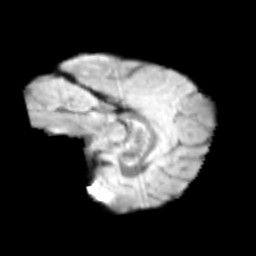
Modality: T2w
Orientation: sagittal
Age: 13
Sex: female
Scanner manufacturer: siemens
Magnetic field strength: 3 T
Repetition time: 3.8 s
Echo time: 0.07 s